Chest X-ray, AP view. Patient: 47 years old, sex F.
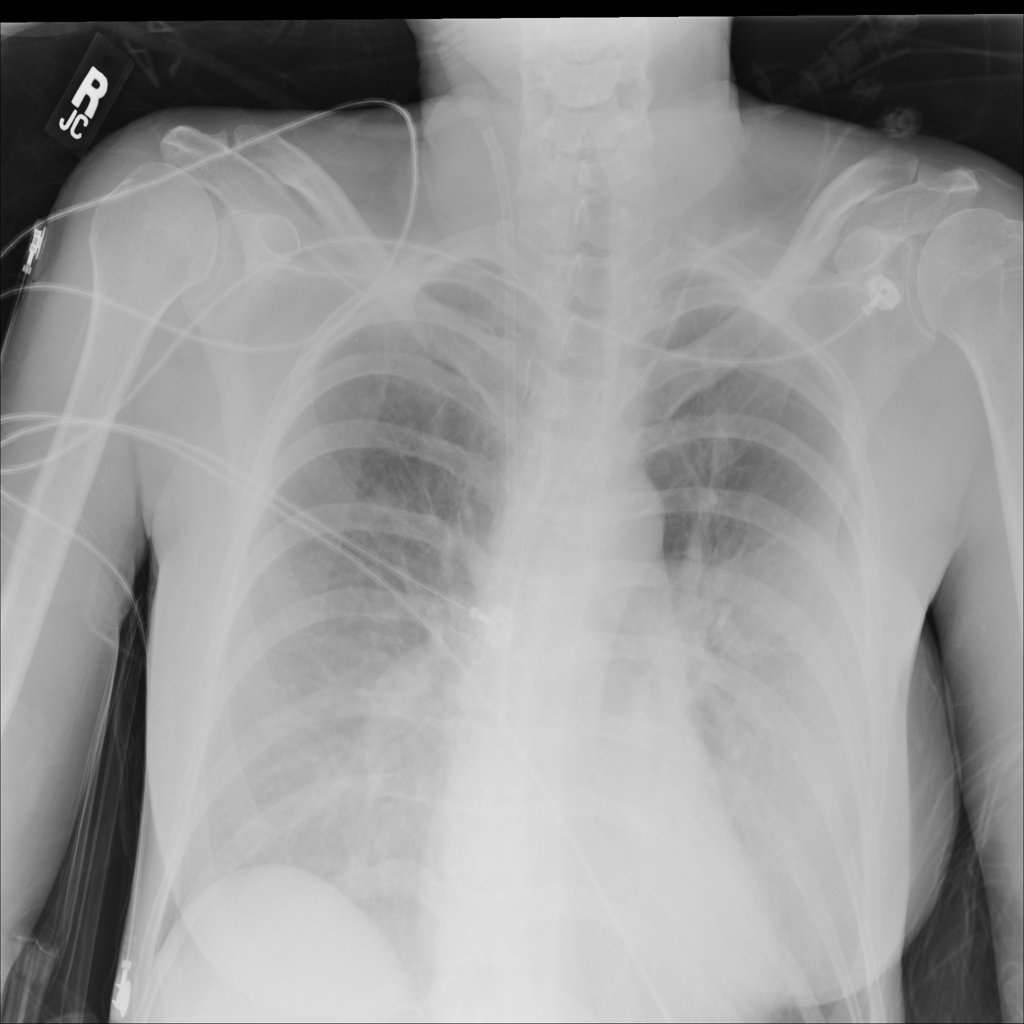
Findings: No Finding